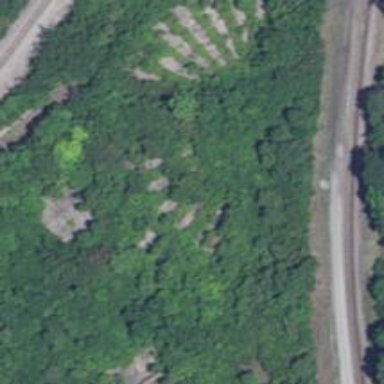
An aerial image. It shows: Abandoned railway.